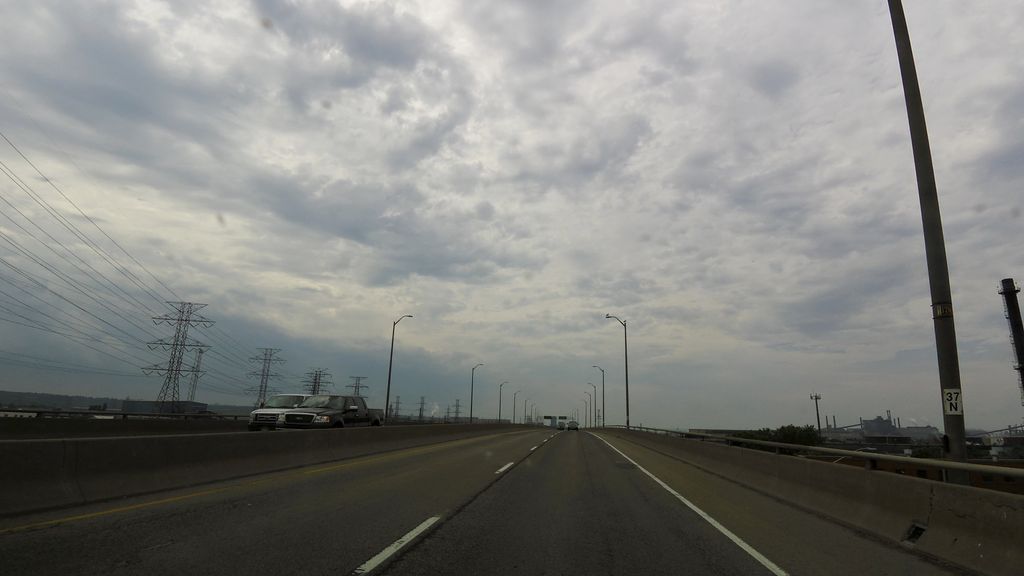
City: hamilton